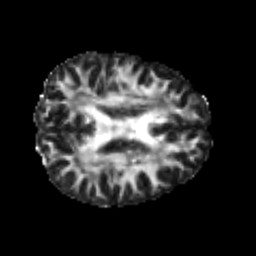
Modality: FA
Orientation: axial
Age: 22
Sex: male
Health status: healthy
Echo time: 0.074 s